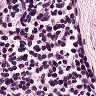
Metastatic tissue present: no